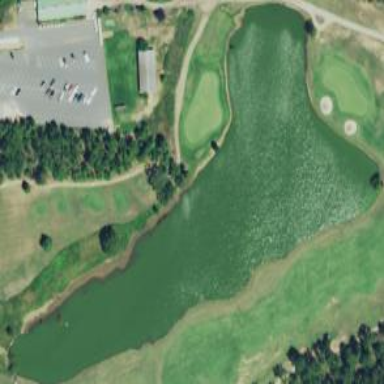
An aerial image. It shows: Scenic view of water hazard on golf course. The natural water feature adds beauty to the landscape.